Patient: sex M, age 76
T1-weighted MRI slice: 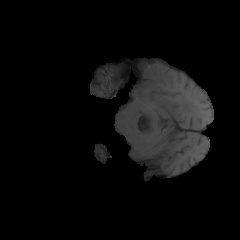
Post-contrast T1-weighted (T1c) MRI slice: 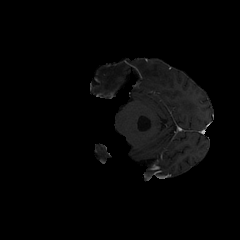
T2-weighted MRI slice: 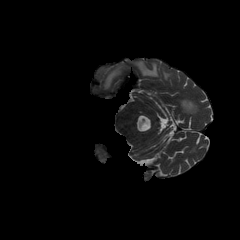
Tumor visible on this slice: yes
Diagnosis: Glioblastoma, IDH-wildtype
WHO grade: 4